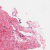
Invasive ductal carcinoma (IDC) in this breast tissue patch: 0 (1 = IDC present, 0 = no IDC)